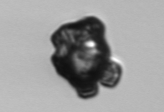
Label: Delphineis